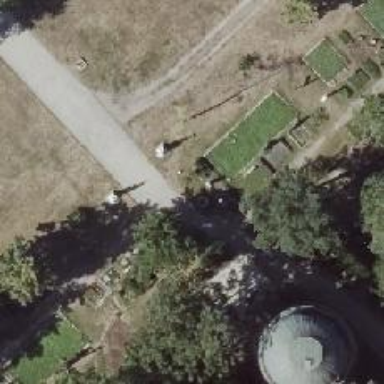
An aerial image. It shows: Historic tomb in the cemetery.